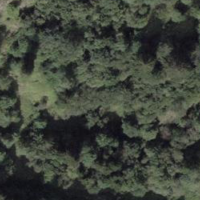
EUNIS habitat code: 31
Species observed at this site:
Dryocopus martius
Nucifraga caryocatactes
Corvus corax
Periparus ater